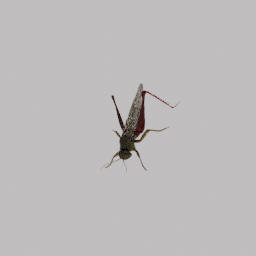
Label: animals